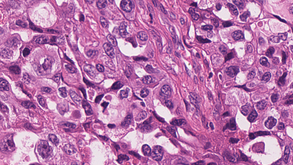
Tumor epithelial tissue: yes
Tumor-associated stroma tissue: yes
Normal tissue: no